Question: I want to insert widgets into my 'ItemsControl' and make them resizeable. How do I achieve this?
This is my XAML:
'''
<ItemsControl ItemsSource="{Binding TestForList, Mode=OneWay}">
<ItemsControl.ItemsPanel>
<ItemsPanelTemplate>
<StackPanel Orientation="Horizontal"
VerticalAlignment="Stretch"
HorizontalAlignment="Stretch" />
</ItemsPanelTemplate>
</ItemsControl.ItemsPanel>
<ItemsControl.ItemTemplate>
<DataTemplate>
<Border Margin="5"
BorderThickness="1"
BorderBrush="Black">
<TextBlock FontSize="100" Text="{Binding}" />
</Border>
</DataTemplate>
</ItemsControl.ItemTemplate>
</ItemsControl>
'''
Which binds to:
'''
public List<string> TestForList
{
get
{
return new List<string> { "A", "B", "C" };
}
}
'''
I want to somehow add splitters between items so they can be resized. Is there anything built-in to achieve this?

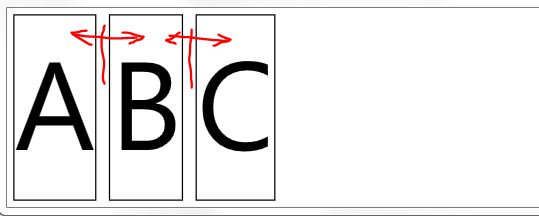
Answer: You should be able to add an adorner. I would do a sample up, but I don't want to. Have a look at this article <URL>